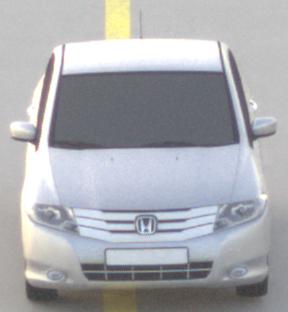
Make: Honda
Model: City
Detailed model: Gen. 6
Model produced from: 2008
Model produced until: 2013
Doors: 4
Color: white
Road condition: dry road
Daytime: sunrise or sunset
Contrast: low contrast